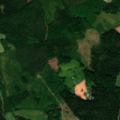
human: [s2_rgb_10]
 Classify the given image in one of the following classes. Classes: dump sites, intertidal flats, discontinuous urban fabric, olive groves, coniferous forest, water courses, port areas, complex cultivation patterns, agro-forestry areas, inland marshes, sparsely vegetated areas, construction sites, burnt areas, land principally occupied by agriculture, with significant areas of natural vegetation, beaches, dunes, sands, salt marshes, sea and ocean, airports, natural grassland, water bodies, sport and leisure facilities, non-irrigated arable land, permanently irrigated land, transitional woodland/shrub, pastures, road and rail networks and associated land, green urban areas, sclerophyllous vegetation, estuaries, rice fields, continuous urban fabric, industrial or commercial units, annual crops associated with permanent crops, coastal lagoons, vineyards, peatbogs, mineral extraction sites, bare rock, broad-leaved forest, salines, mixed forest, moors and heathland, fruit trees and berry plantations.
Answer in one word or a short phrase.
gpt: coniferous forest, mixed forest, transitional woodland/shrub